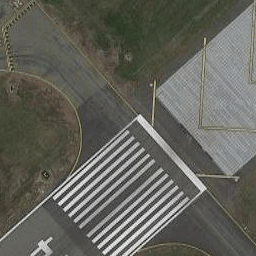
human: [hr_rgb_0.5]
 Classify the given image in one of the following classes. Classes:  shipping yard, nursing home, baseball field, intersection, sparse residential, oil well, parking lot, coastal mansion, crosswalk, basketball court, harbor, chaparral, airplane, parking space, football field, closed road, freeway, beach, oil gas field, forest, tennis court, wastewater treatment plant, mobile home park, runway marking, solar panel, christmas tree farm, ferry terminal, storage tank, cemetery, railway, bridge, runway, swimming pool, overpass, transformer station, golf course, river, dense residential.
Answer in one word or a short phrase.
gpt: runway